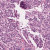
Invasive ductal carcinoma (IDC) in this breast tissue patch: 1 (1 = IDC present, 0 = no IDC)